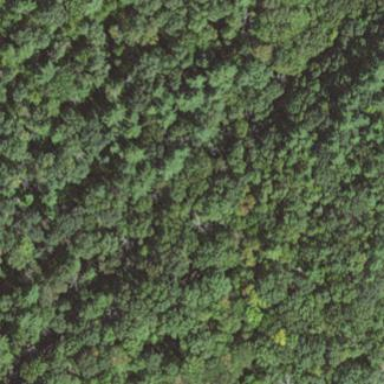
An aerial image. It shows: Beautiful woodland area.